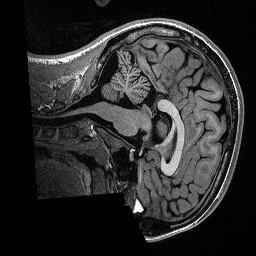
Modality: T1w
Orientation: sagittal
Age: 18
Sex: female
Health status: healthy
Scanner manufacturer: siemens
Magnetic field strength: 1.5 T
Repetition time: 2.73 s
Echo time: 0.00357 s